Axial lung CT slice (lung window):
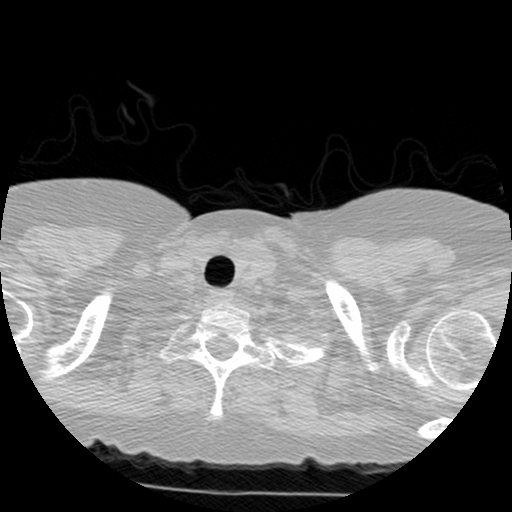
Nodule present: no